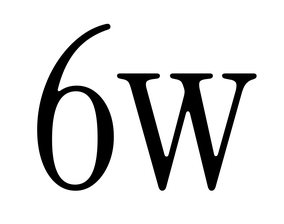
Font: InstrumentSerif-Regular